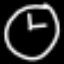
Label: clock